Question: My Delphi XE2 programs are detected as containing a virus on <URL> by ClamAV, while other virus scanners do not detect anything:

AFAIK, is often used with mail servers. So do I have to fear that end-users will get a virus warning when sending my program by e-mail (even when zipped)?
How can this be avoided?
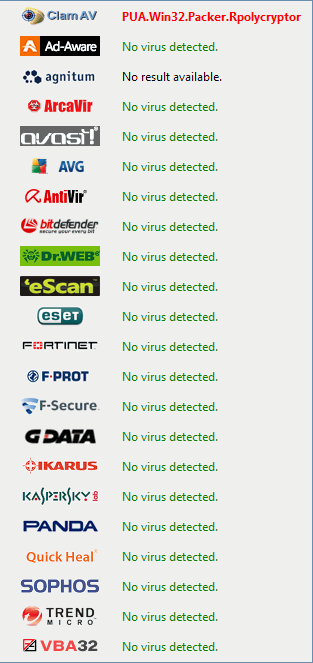
Answer: This is a <URL>.
Their <URL> shows two possible avenues you can follow: subscribe and post to their ClamAV mailing-list, or file a bug report in Bugzilla.
A strong argument when reporting is that no one else flags your programs.
Did you also try <URL>?